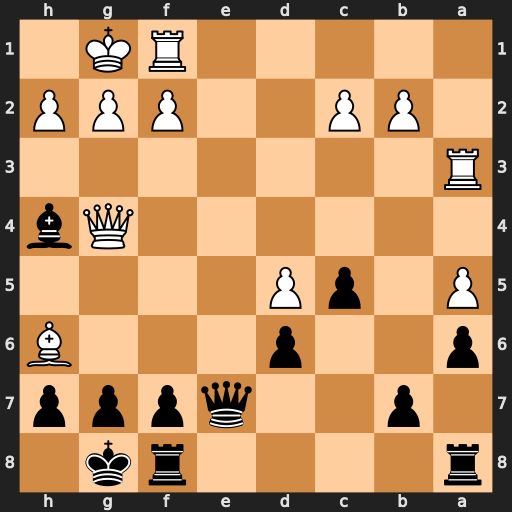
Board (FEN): r4rk1/1p2qppp/p2p3B/P1pP4/6Qb/R7/1PP2PPP/5RK1
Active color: b
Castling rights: -
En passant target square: -
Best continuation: f5 Qh3 gxh6